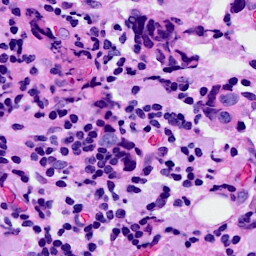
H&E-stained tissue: Breast